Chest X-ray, AP view. Patient: 39 years old, sex M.
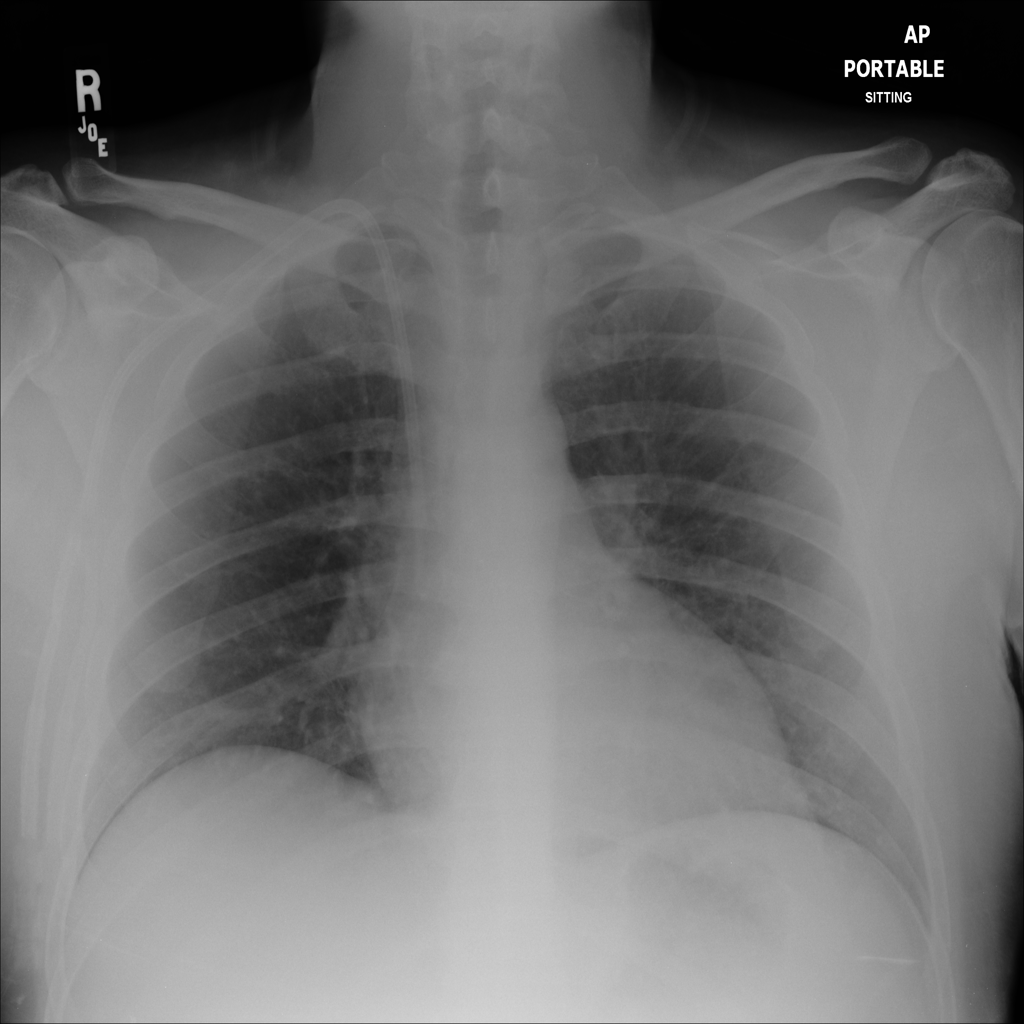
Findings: No Finding